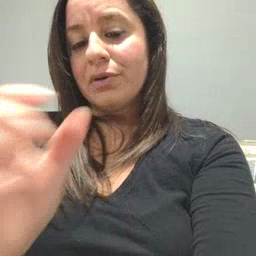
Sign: who